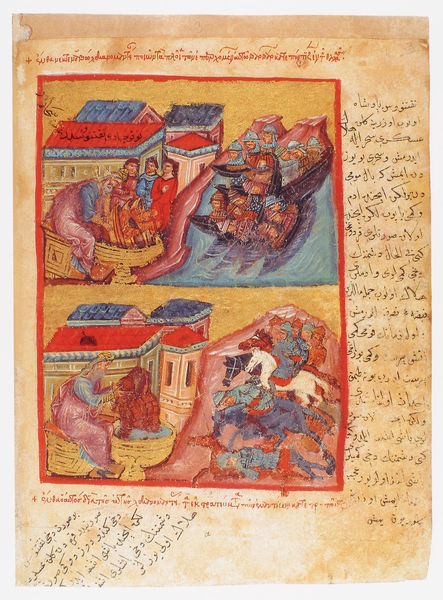
Titel: Der griechische Alexanderroman
Institution: Venedig, Hellenic Institute Codex Gr. 5
Schlagwörter: blau, hand, meer, wasser, fluss, gelb, menschen, see, stadt, ufer, fenster, männer, dach, gebäude, haus, rot, geschichte, rahmen, häuser, gold, boot, boote, brunnen, pferd, pferde, reiter, turm, rappe, schiff, schiffe, schrift, zwei, dächer, farbe, rand, könig, soldaten, thron, buch, palast, seite, illustration, text, schimmel, römer, arabisch, fuchs, griechisch, mittelalter, gelehrter, szenen, vergleich, buchmalerei, codex, m, arabsich